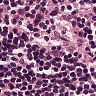
Metastatic tissue present: no